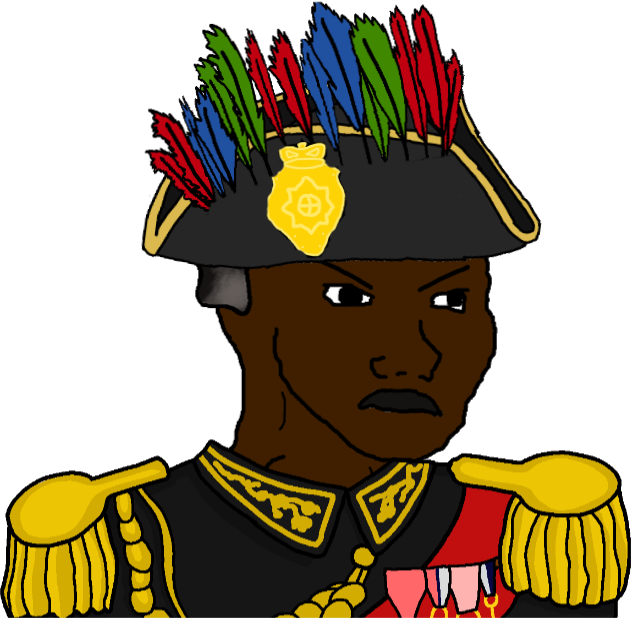
Label: 5_Blackjak